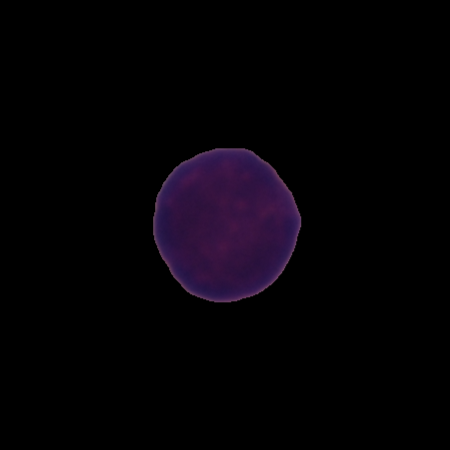
Label: healthy